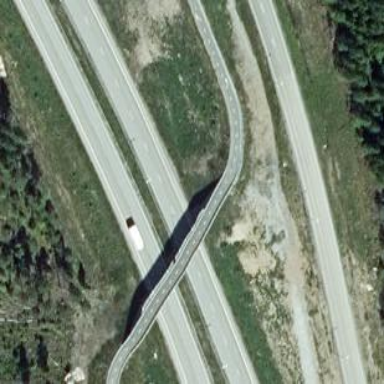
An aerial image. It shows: Cycleway bridge with asphalt surface.